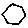
Label: hexagon